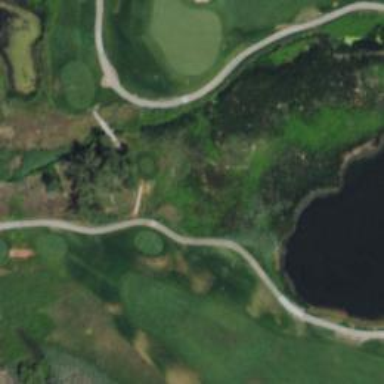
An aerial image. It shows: Path used for both walking and golf.